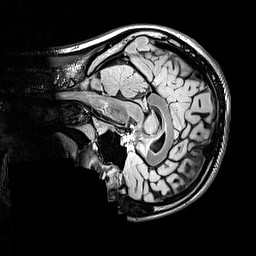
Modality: FLAIR
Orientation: sagittal
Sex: female
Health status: ill
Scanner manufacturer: siemens
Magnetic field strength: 3 T
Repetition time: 5 s
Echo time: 0.388 s